Interaction volume radius: 10 \u00c5
Interaction volume height: 15 \u00c5
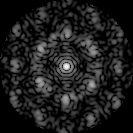
Disorder parameter: 0.5866